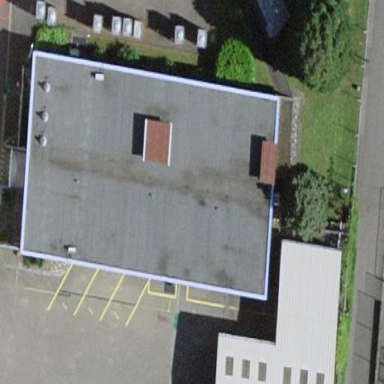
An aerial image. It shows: Office building.